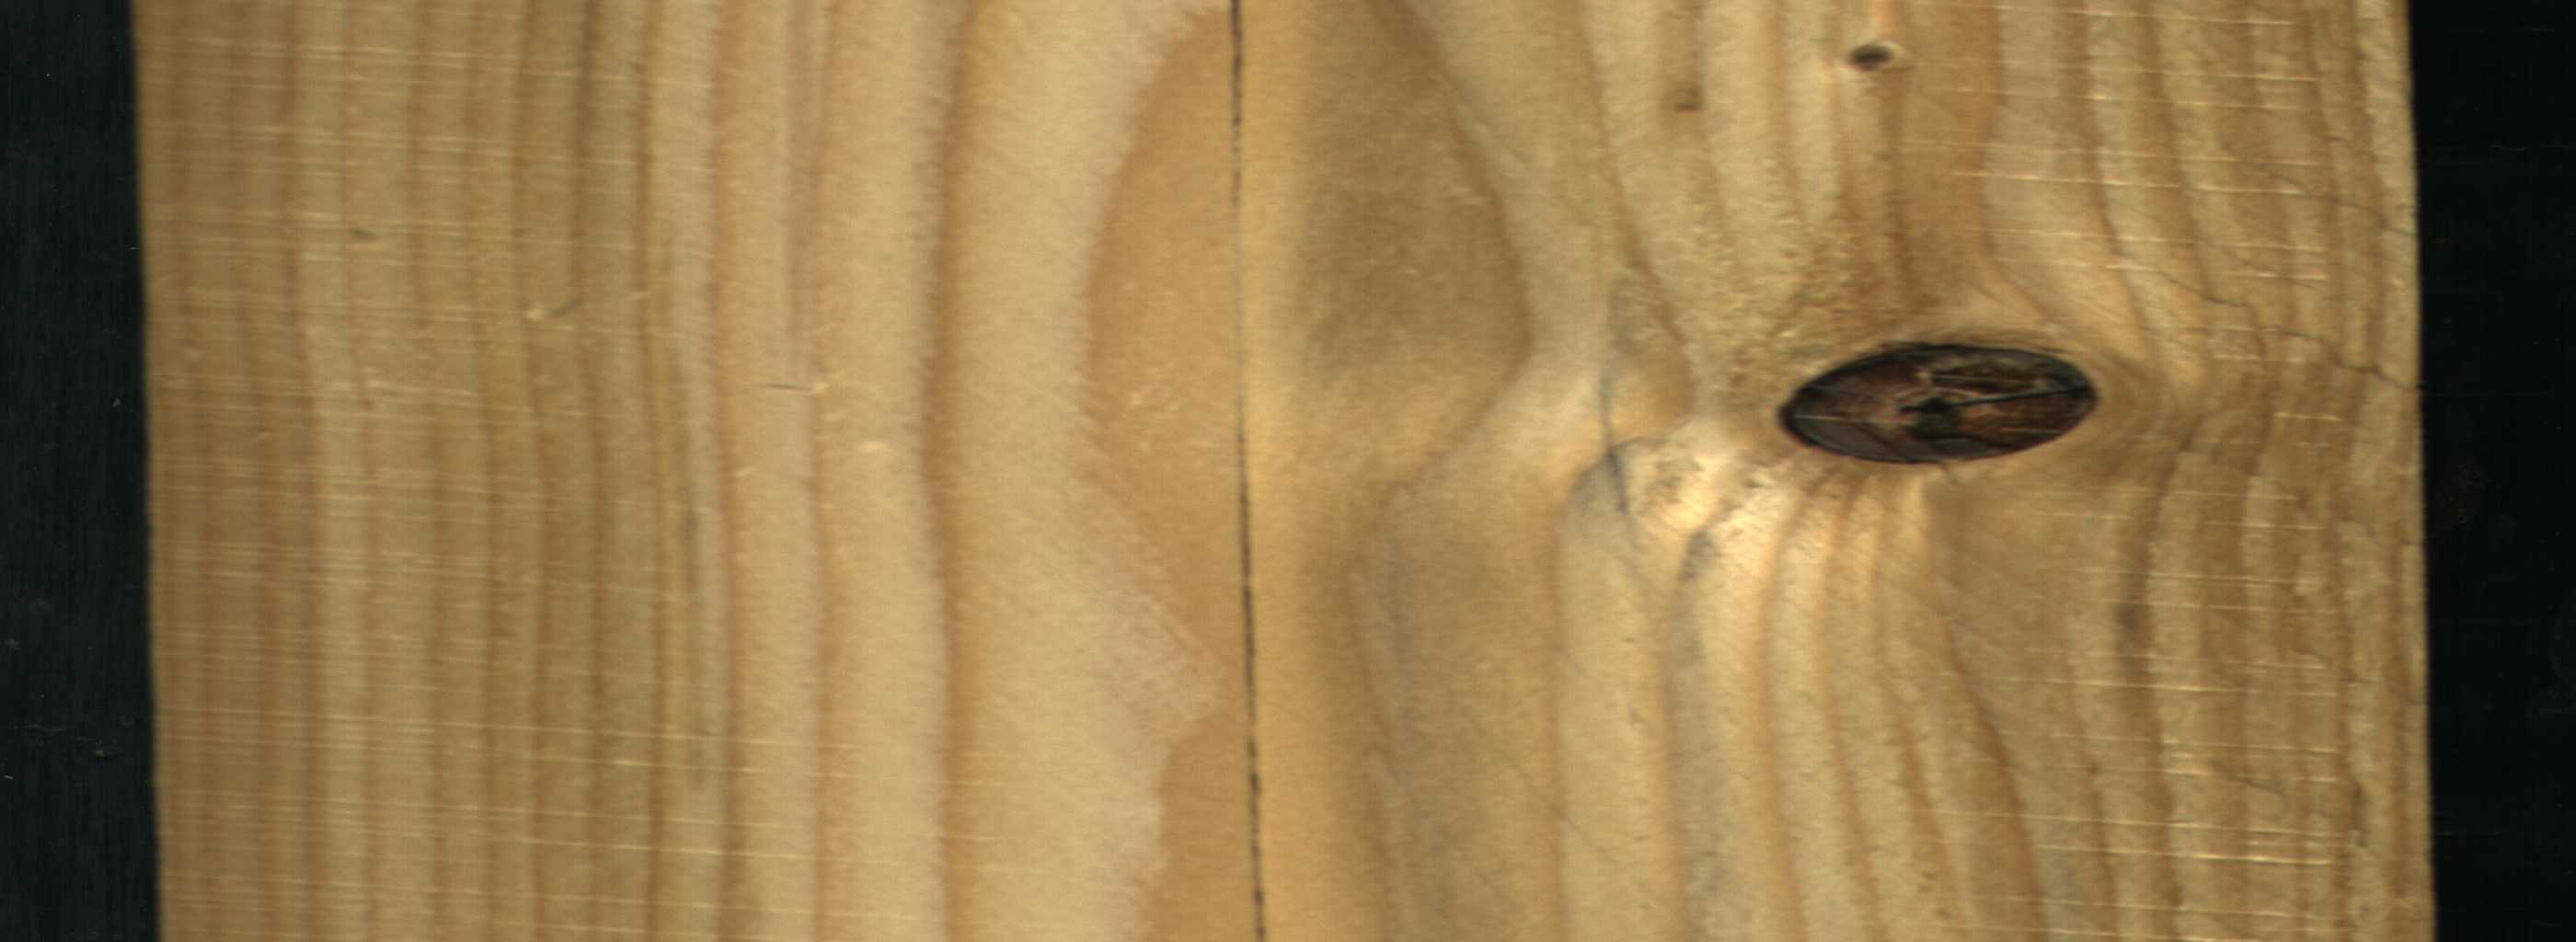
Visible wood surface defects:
Blue_Stain
Crack
Crack
Dead_Knot
Dead_Knot